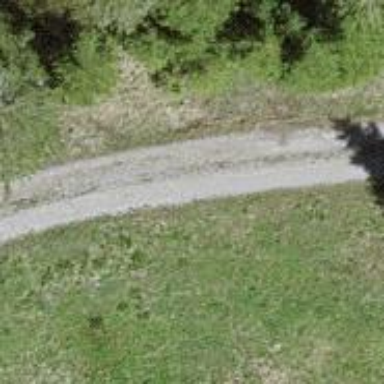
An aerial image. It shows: Gravel track with grade 2 quality.